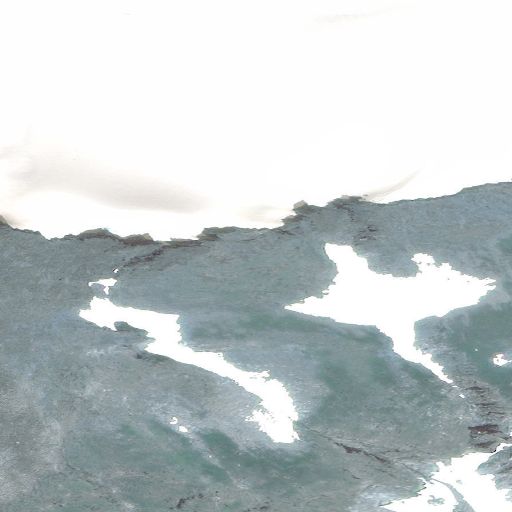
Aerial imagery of mountain in Alaska named Mount Cloud containing only unknown